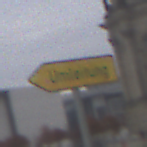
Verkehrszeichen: UmleitungswegweiserLinksweisend
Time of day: Midday
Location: Outdoor (Suburban)
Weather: Overcast
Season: NotSpecified
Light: Natural